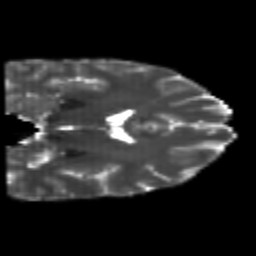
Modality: T2w
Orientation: coronal
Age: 22
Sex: male
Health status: healthy
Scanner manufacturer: philips
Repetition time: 7.383 s
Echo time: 0.08599 s